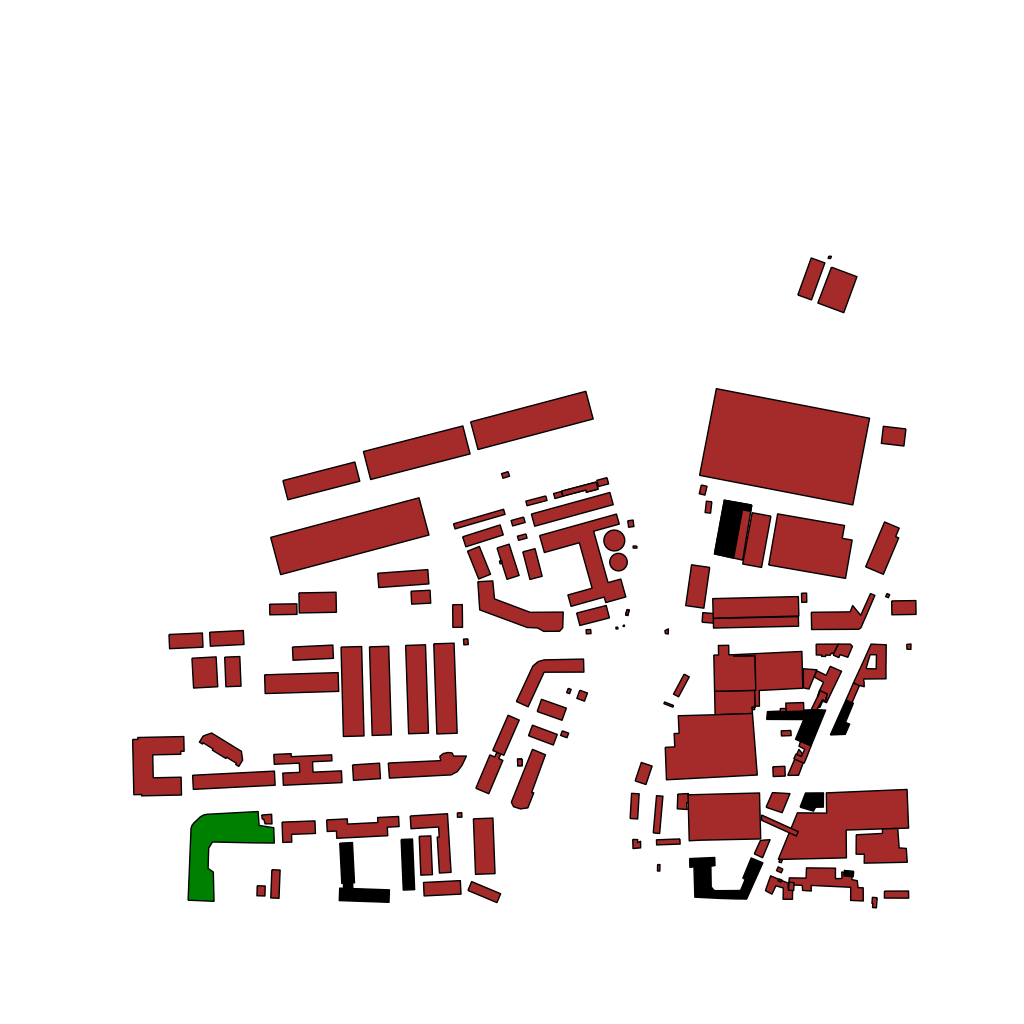
Tags: overhead vector_map, business, industrial, recreation, residential, special, modern, soviet, individual_rise, low_rise, medium_rise, density_1, Building, Facility, Park, 1.0 km²